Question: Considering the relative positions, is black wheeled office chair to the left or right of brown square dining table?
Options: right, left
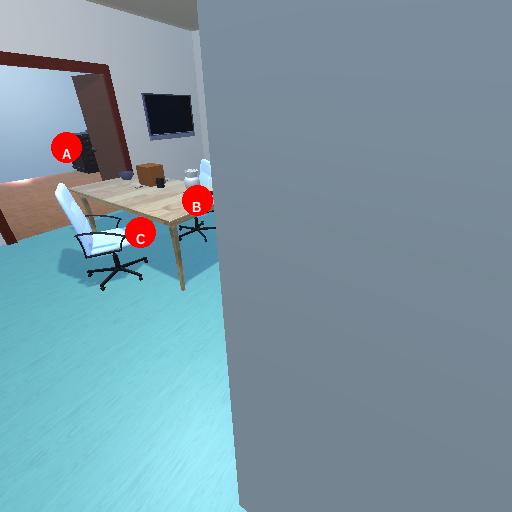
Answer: right